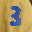
Label: 3